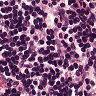
Metastatic tissue present: no